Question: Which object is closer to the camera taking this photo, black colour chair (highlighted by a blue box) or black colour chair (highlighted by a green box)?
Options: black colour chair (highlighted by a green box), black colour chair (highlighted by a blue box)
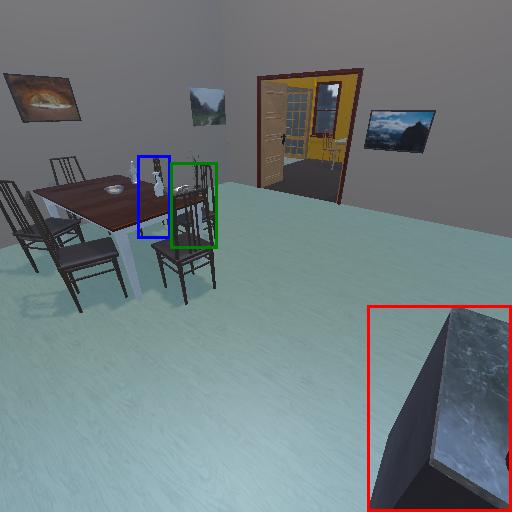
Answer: black colour chair (highlighted by a green box)